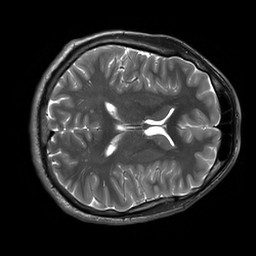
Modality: T2w
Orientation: axial
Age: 24
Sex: male
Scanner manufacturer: siemens
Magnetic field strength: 3 T
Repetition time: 8.53 s
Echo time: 0.091 s